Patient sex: M
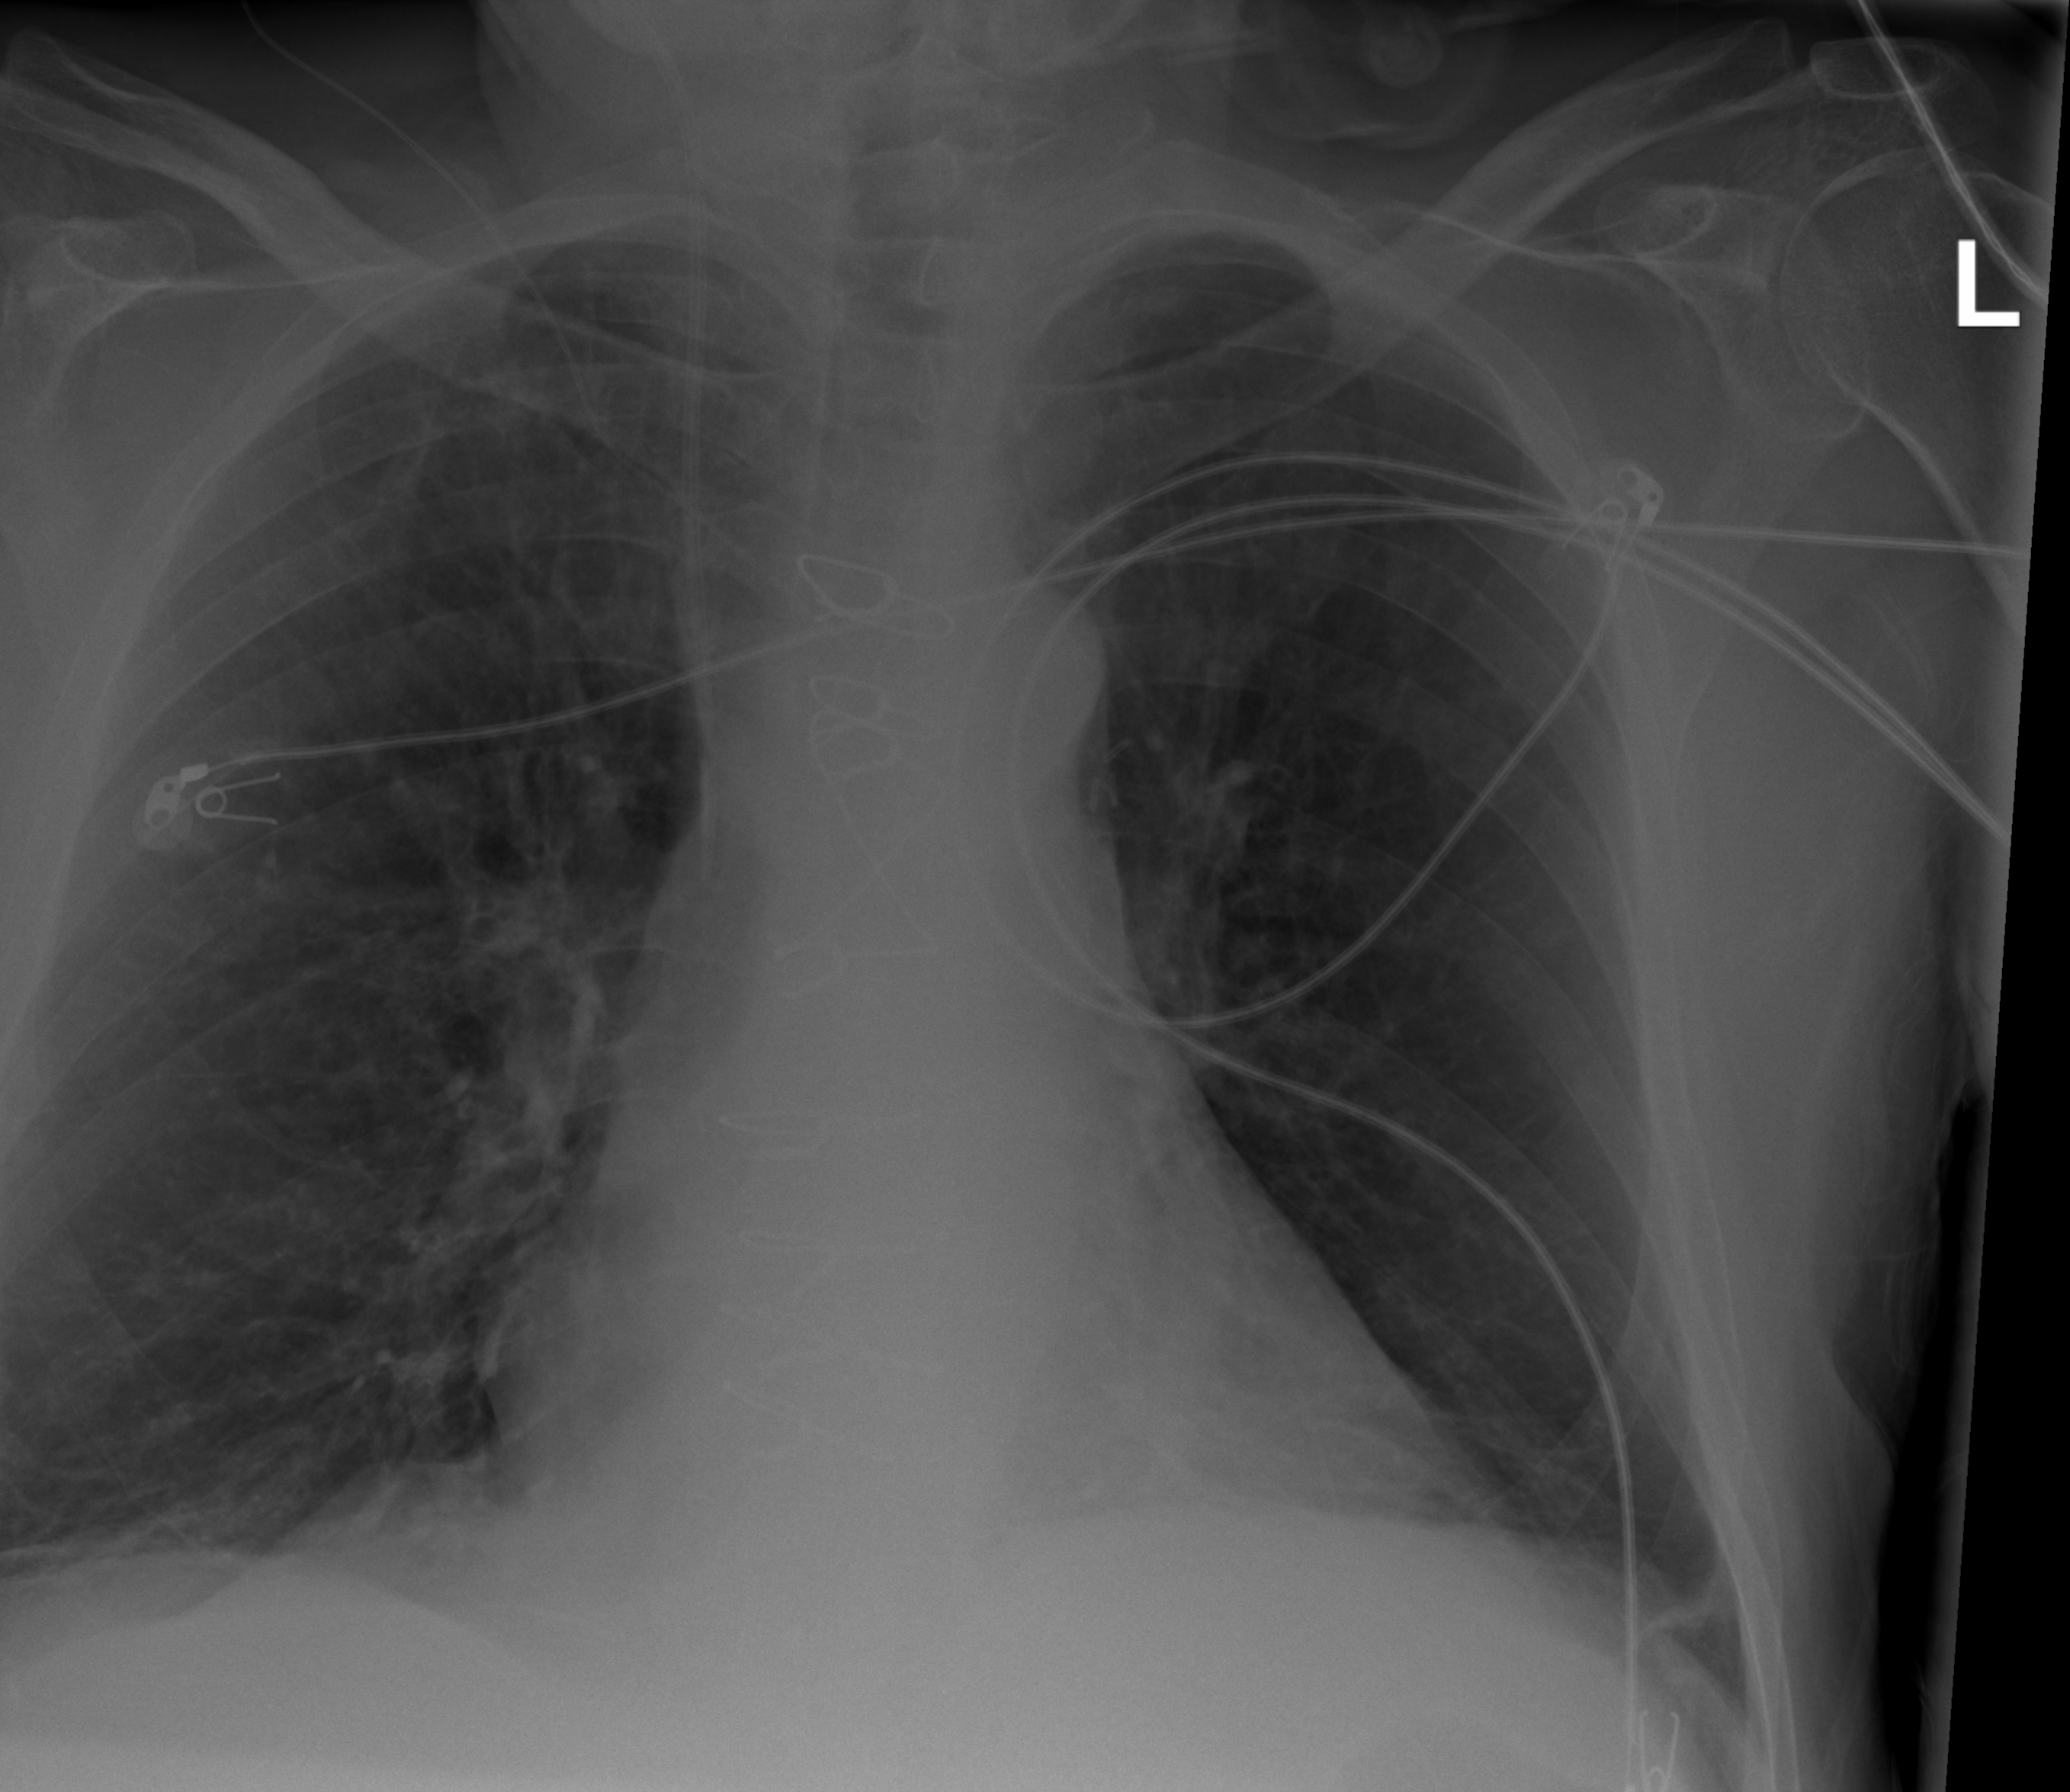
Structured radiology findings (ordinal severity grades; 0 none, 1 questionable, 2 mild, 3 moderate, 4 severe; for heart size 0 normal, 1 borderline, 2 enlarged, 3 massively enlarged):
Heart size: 0
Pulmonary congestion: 0
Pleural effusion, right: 0
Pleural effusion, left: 0
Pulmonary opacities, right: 1
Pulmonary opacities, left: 0
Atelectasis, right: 1
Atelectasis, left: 0